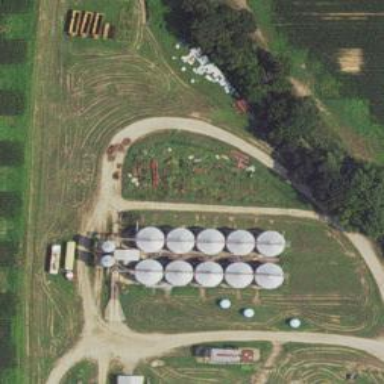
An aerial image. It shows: Silo.